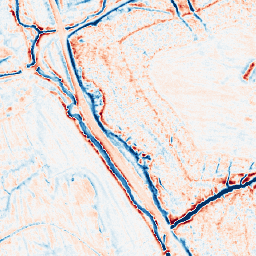
Category: edge_preserving
Decomposition family: anisotropic_diffusion
Decomposition parameters: iterations: 20
kappa: 10
gamma: 0.15
Upsampling method: area
Upsampling parameters: scale: 2
Upsampling scale: 2